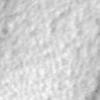
Label: no_change